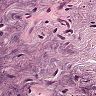
Metastatic tissue present: no